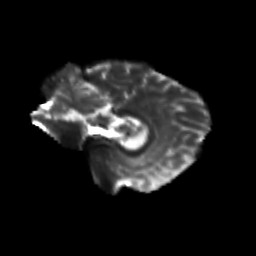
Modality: T2w
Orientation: sagittal
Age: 26
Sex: female
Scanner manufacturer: siemens
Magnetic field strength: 3 T
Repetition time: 3.5 s
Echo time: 0.113 s